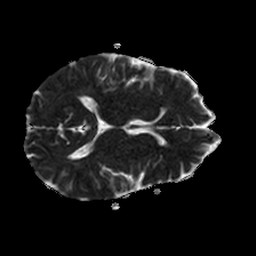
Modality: ADC
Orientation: axial
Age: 43
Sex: female
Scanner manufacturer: philips
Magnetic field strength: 1.5 T
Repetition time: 3.395 s
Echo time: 0.06922 s